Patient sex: M
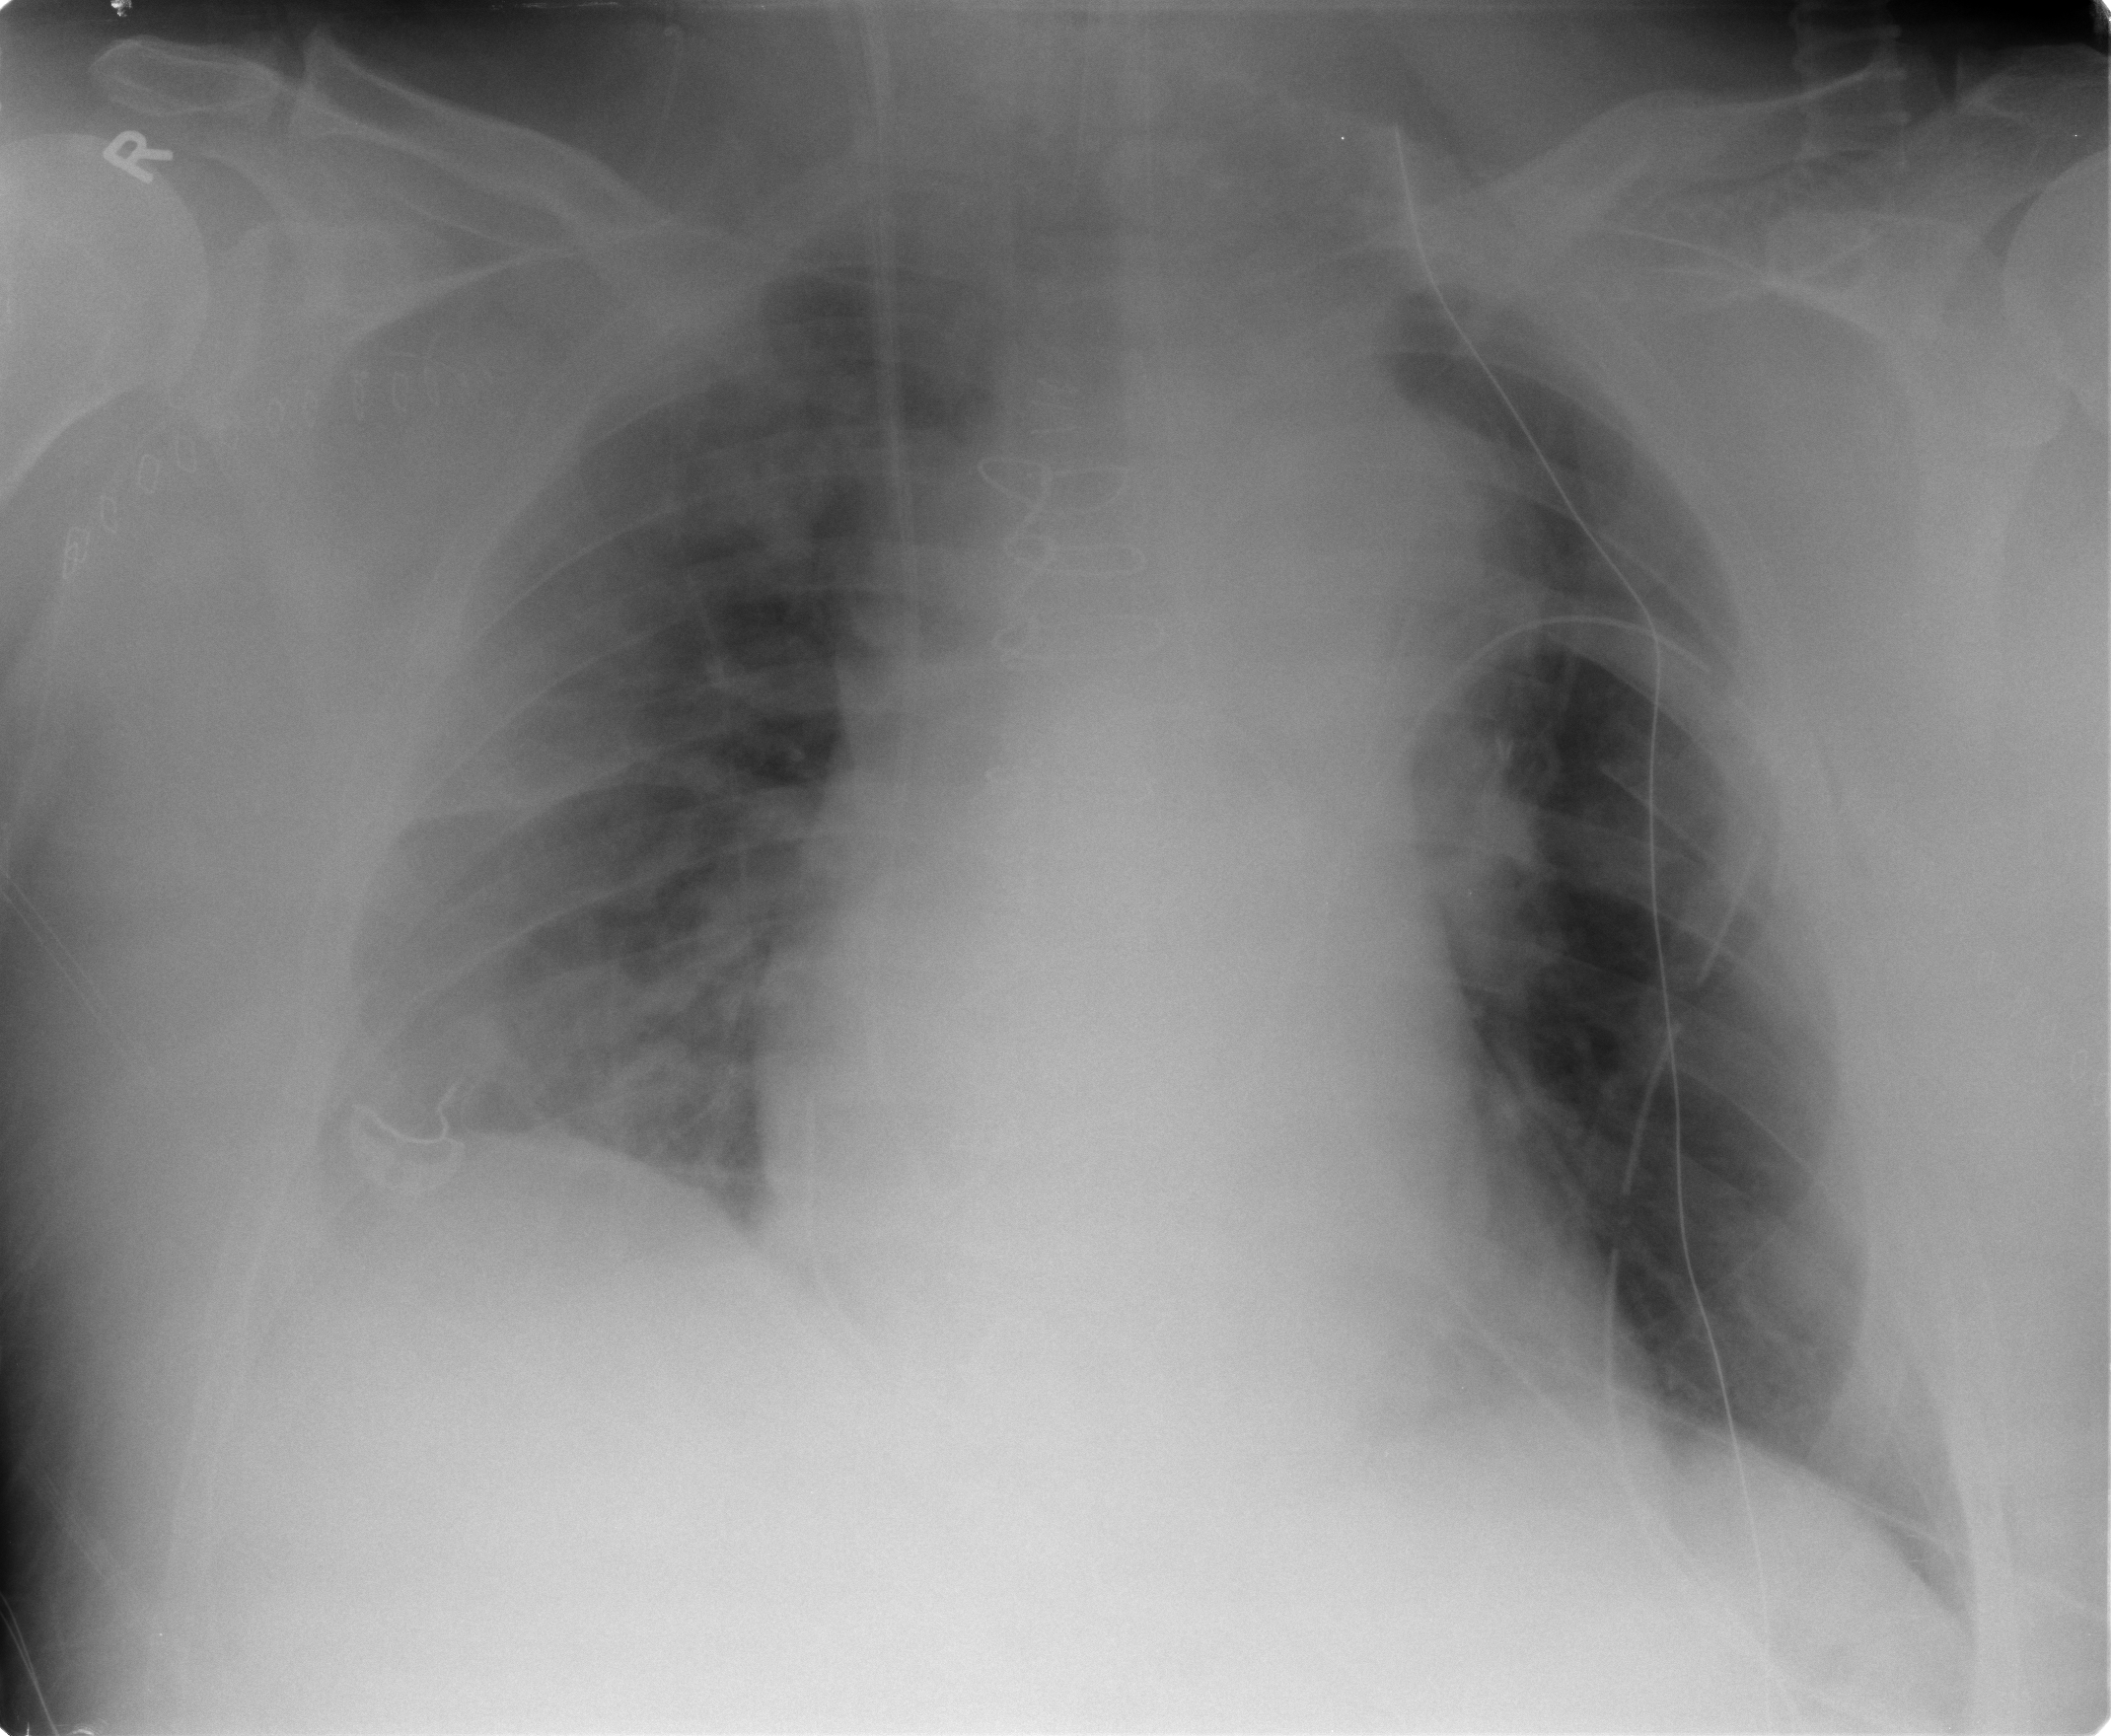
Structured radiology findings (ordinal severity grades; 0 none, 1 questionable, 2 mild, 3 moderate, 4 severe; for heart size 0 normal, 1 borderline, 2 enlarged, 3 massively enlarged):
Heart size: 2
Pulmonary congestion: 2
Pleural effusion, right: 2
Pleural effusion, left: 0
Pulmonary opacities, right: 0
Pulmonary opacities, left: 0
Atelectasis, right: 2
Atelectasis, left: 2